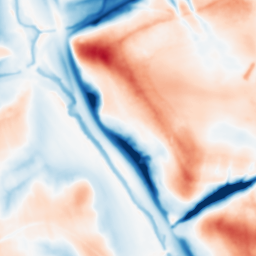
Category: multiscale
Decomposition family: dog_multiscale
Decomposition parameters: sigma_ratio: 1.6
n_scales: 6
base_sigma: 1
Upsampling method: bilinear
Upsampling parameters: scale: 2
Upsampling scale: 2